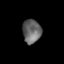
Tissue: skin
Cell type: Fibroblasts
Senescence score: 0.7475
Nuclear area (px): 429
Mean DAPI intensity: 102.559